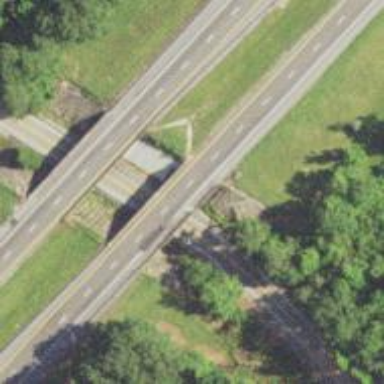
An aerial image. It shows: Viaduct bridge on motorway.